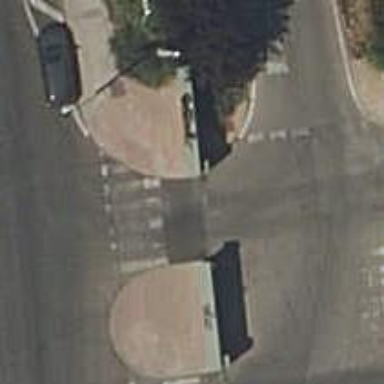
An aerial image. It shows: Uncontrolled zebra crossing on footway.